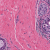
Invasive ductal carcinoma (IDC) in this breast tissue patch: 0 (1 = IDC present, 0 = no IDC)